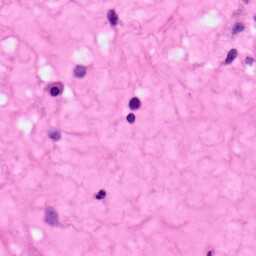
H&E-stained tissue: Pancreatic